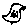
Label: bird